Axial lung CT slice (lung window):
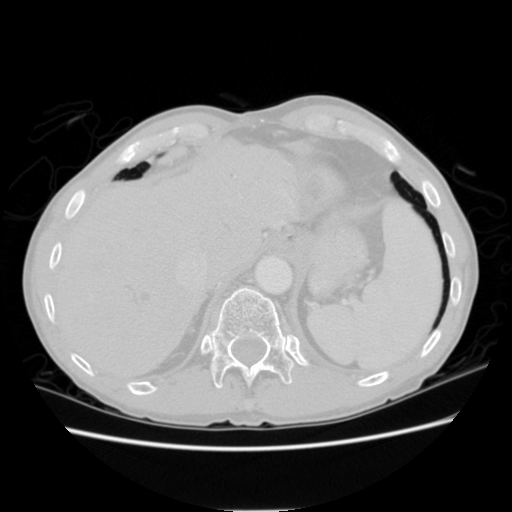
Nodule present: no